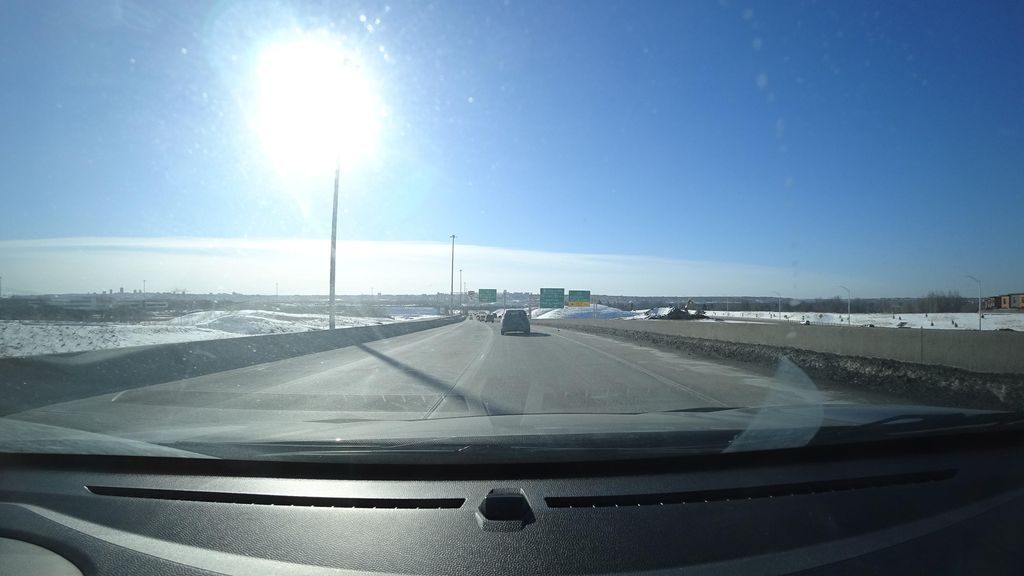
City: quebec_city